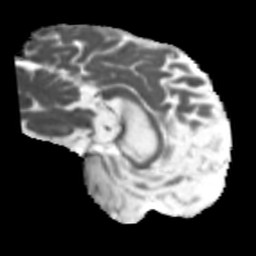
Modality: MD
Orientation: sagittal
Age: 56
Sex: male
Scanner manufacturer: siemens
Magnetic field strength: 3 T
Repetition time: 5.47 s
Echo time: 0.0854 s